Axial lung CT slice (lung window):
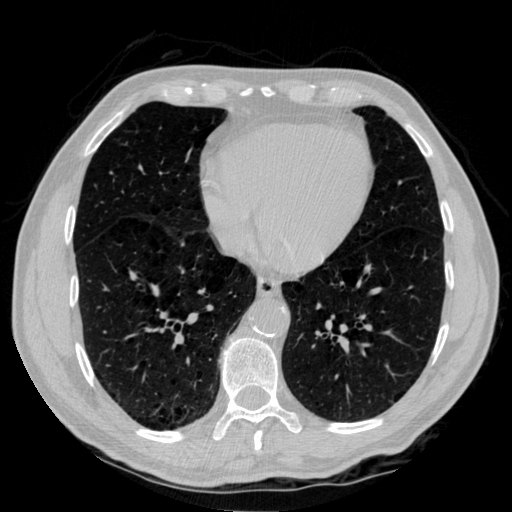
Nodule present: no